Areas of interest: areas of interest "Picha Yuan 1902 Block"
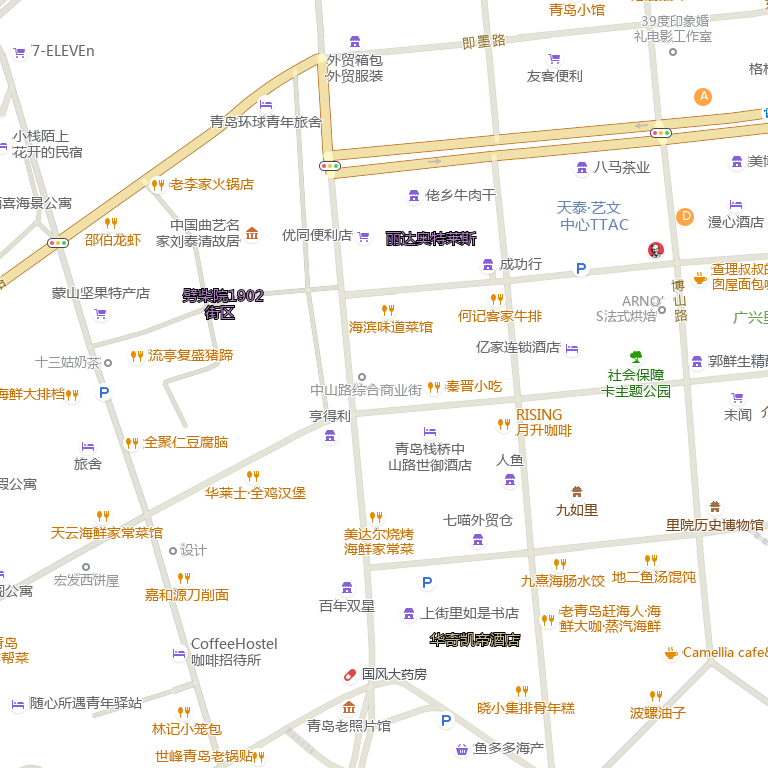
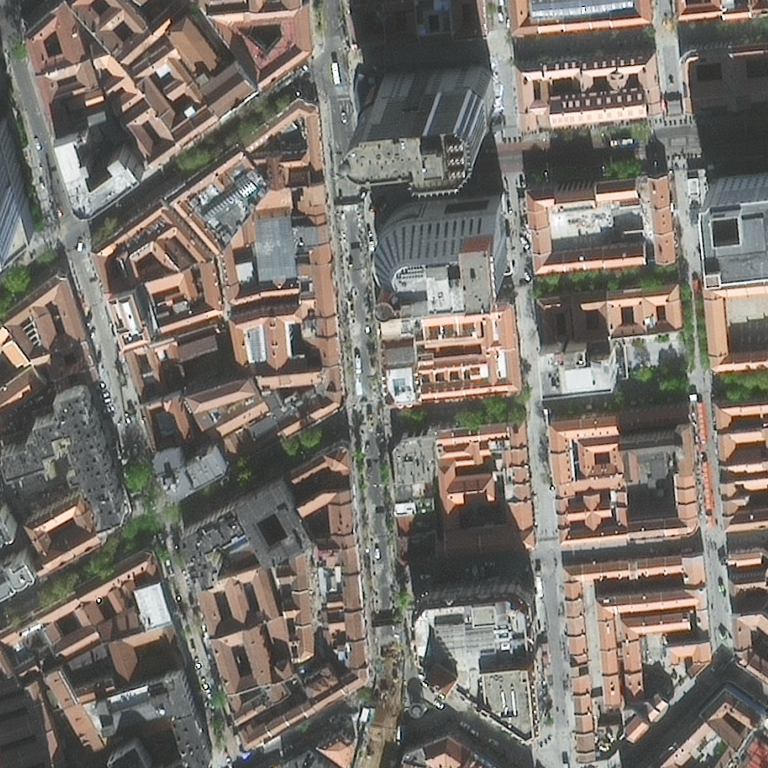